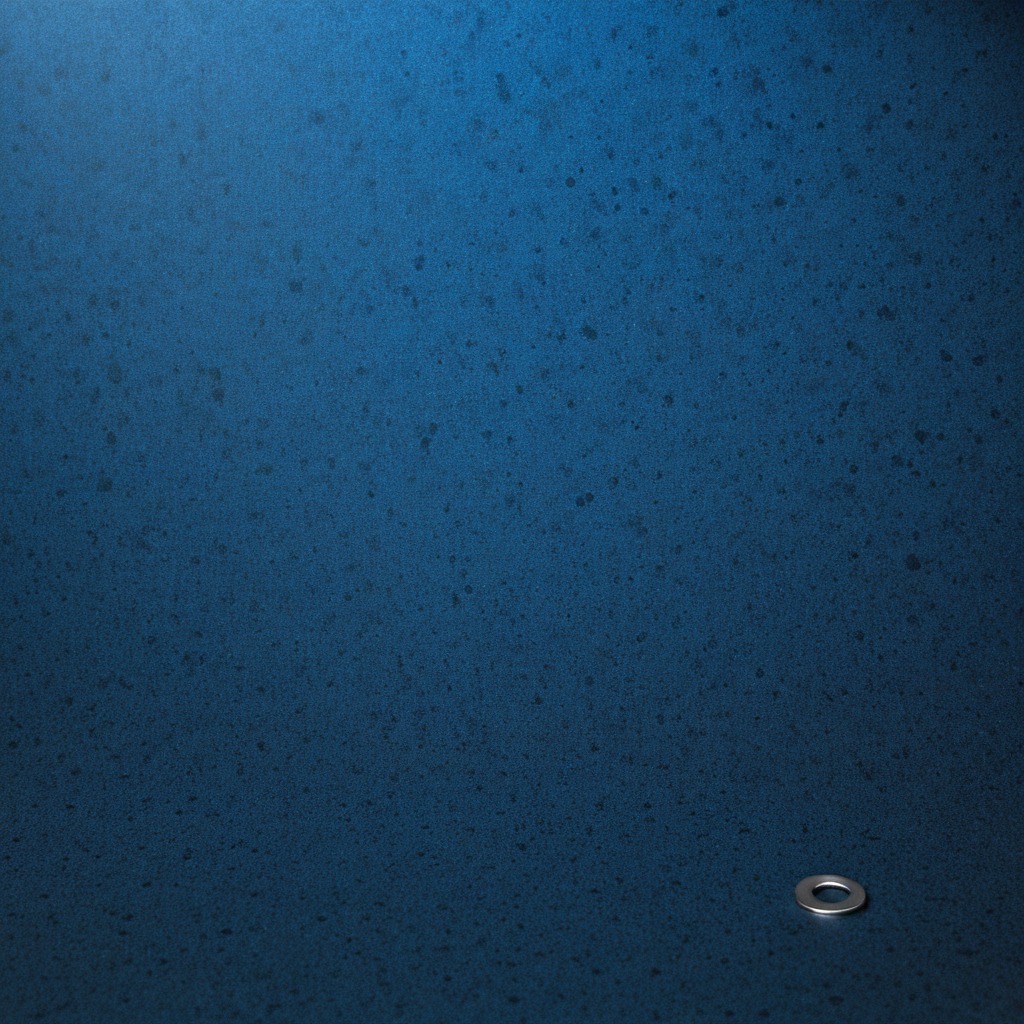
A flat metal washer lying on the tabletop